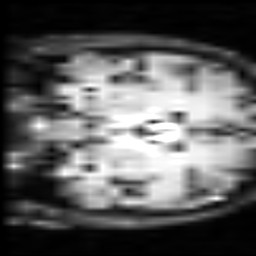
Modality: inplaneT2
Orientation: coronal